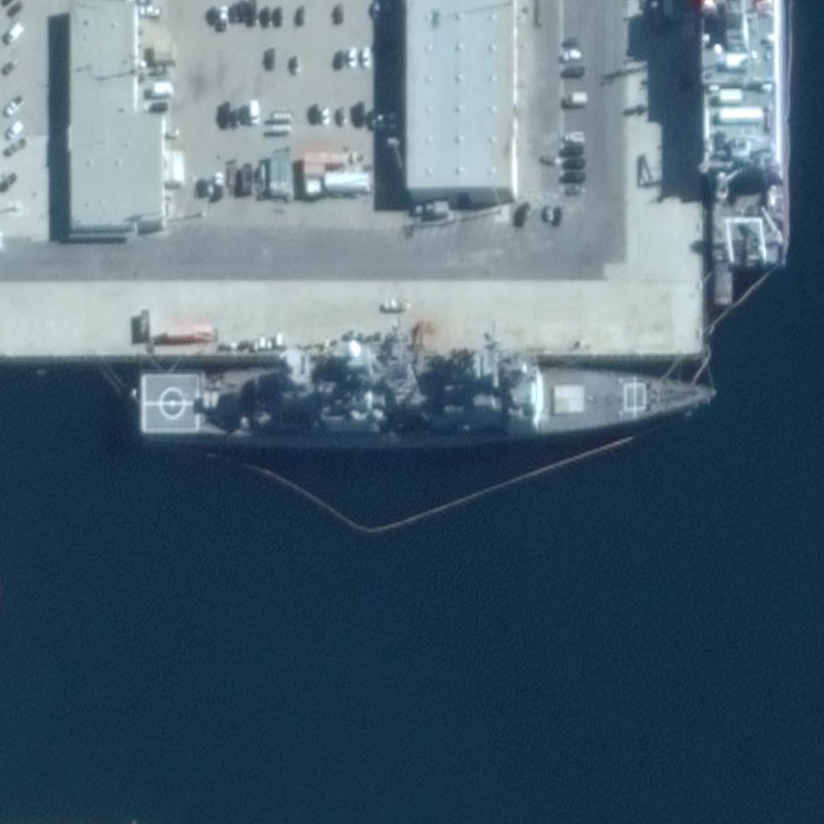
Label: cruiser